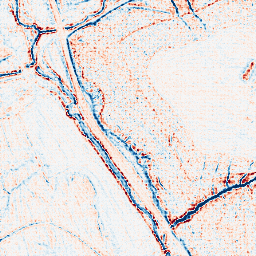
Category: edge_preserving
Decomposition family: anisotropic_diffusion
Decomposition parameters: iterations: 5
kappa: 10
gamma: 0.2
Upsampling method: sinc_hamming
Upsampling parameters: scale: 8
kernel_size: 8
Upsampling scale: 8